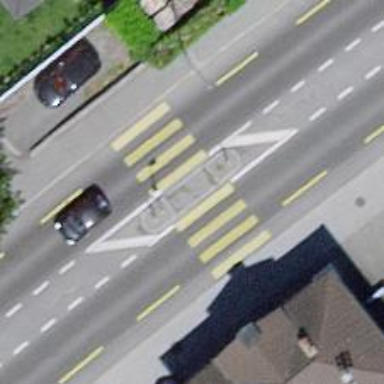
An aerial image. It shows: Uncontrolled crossing with island and markings on the road.